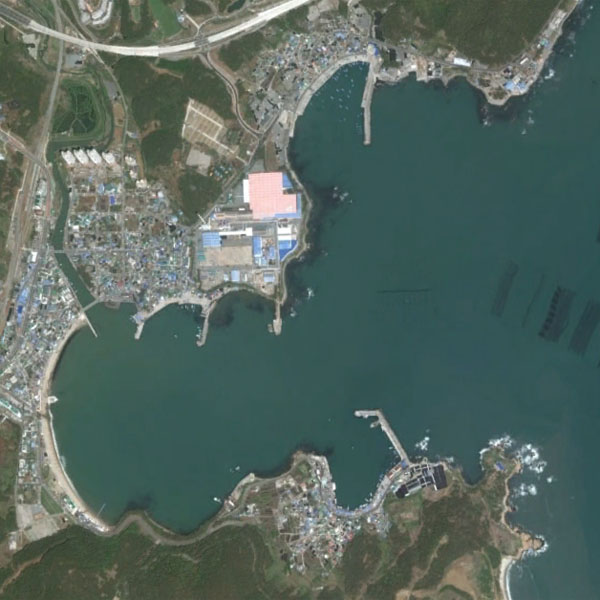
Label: Port